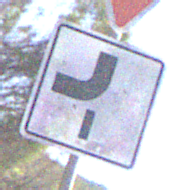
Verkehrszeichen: VerlaufVorfahrtsstrasse7
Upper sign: VorfahrtGewaehren
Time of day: MorningAfternoon
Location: Outdoor (RoadRail)
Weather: PartlyCloudy
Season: NotSpecified
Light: Natural